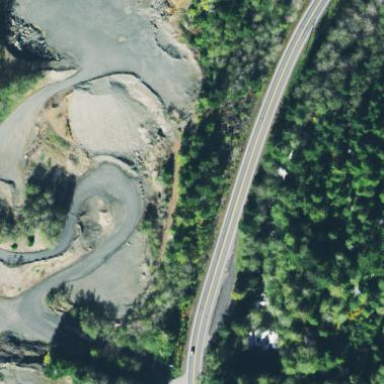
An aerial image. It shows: Quarry area.